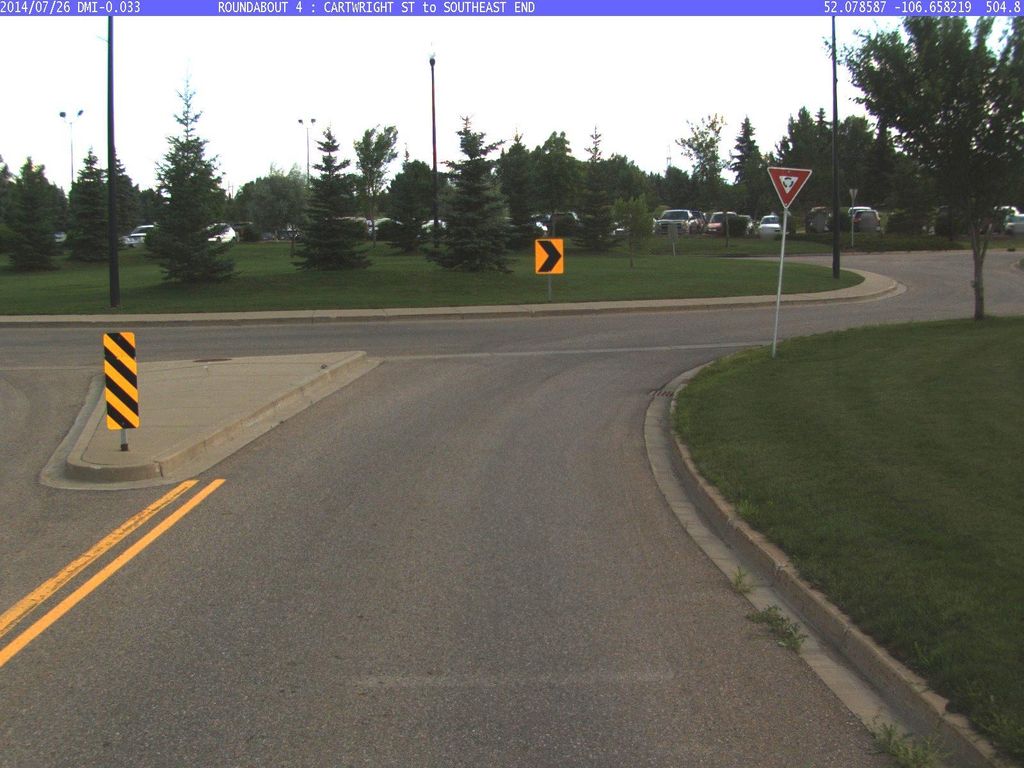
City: saskatoon